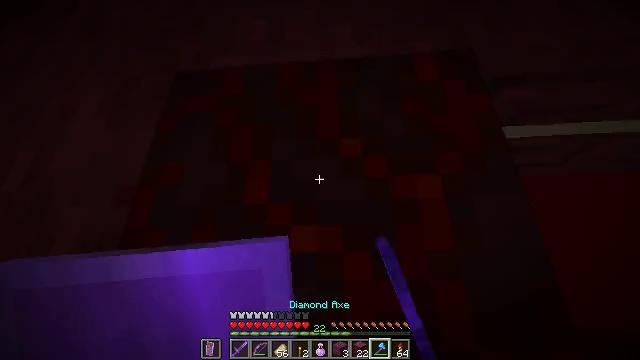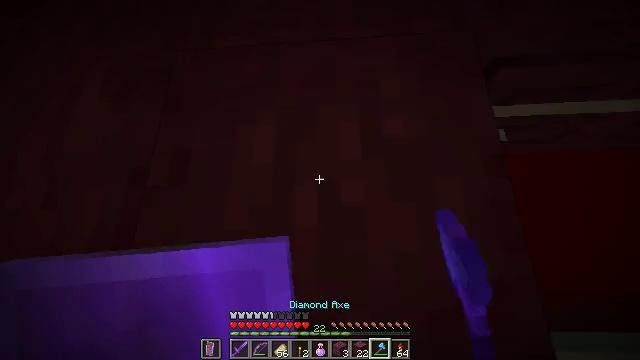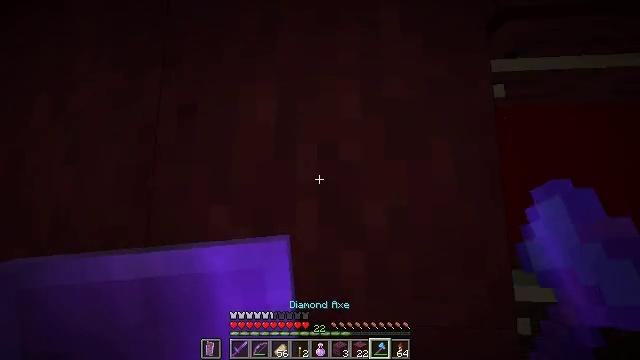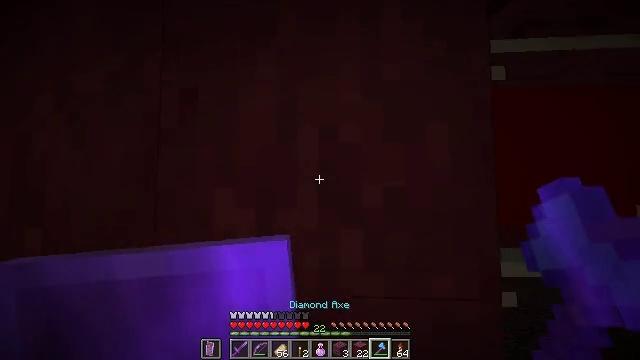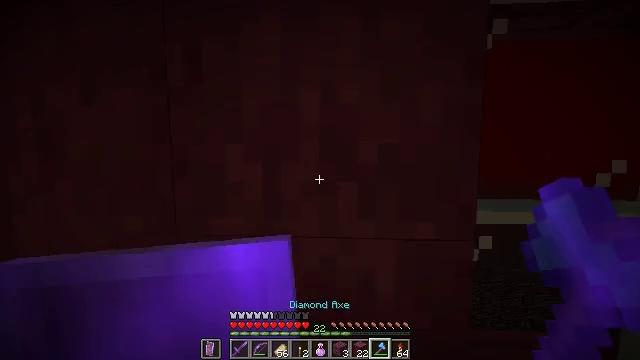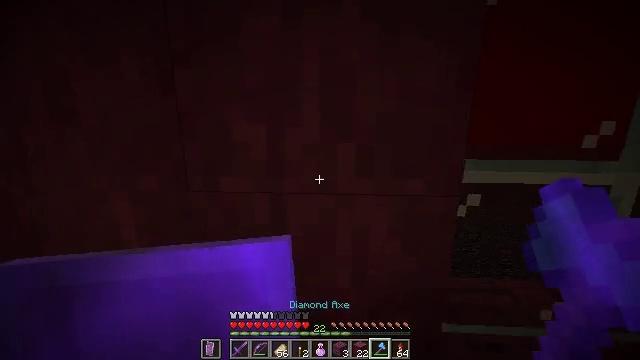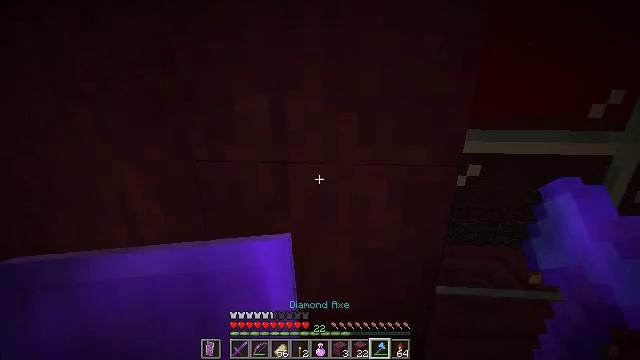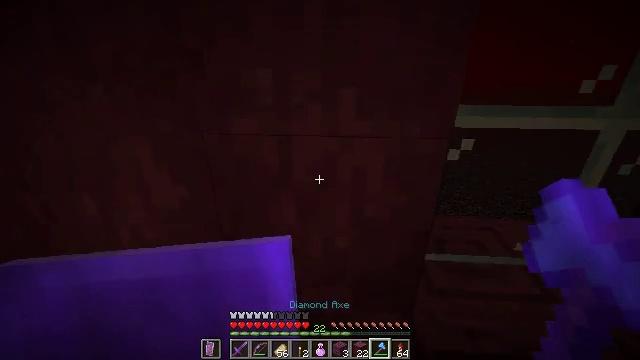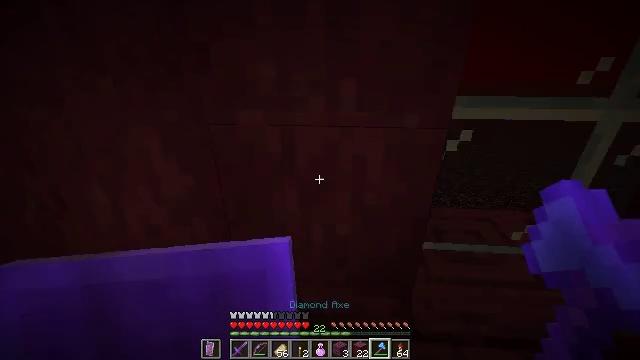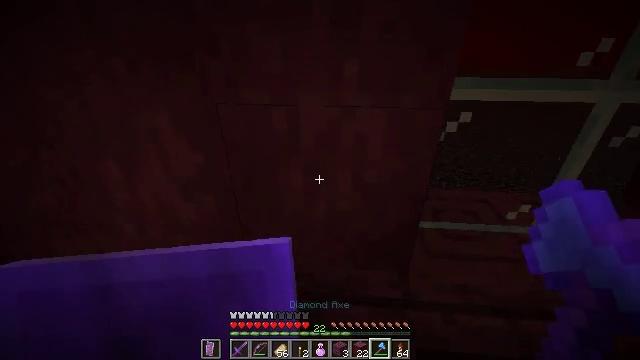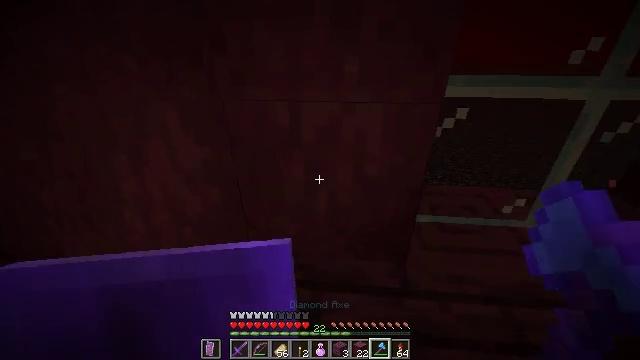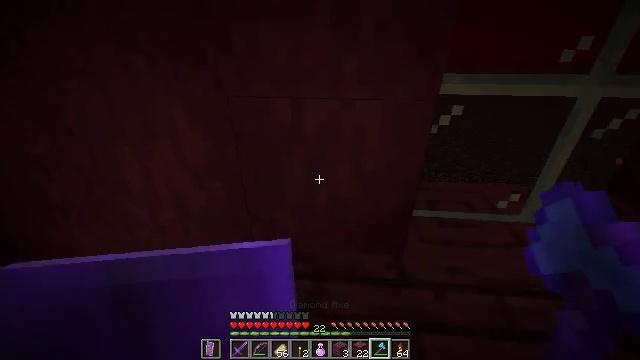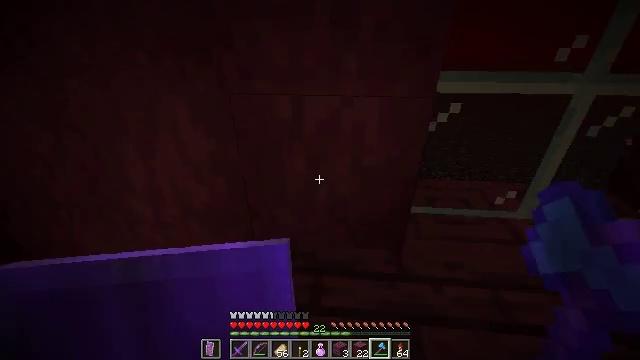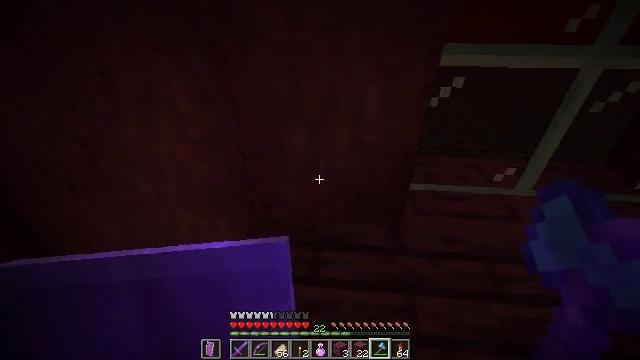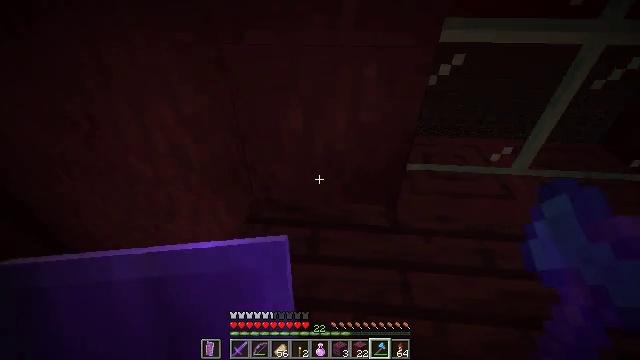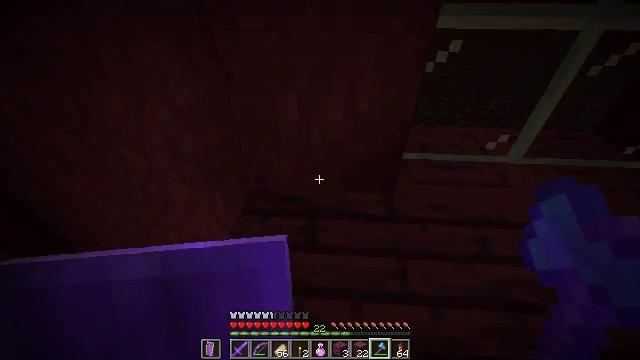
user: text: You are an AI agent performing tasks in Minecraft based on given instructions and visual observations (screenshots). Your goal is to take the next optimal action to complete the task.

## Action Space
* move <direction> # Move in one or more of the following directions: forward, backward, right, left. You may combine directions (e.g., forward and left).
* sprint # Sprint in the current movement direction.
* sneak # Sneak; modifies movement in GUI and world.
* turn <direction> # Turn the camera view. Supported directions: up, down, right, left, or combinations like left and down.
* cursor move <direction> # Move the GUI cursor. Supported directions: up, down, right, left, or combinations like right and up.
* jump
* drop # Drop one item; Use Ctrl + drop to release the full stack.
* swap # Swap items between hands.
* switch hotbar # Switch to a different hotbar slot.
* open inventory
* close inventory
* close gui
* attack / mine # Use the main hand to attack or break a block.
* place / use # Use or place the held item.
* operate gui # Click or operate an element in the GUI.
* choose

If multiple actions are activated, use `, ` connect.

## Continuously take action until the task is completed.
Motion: motion action
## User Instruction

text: Gather crimson planks for building.
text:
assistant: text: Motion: move back, sneak, turn down
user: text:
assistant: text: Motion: move back, sneak, turn down
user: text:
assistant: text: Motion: move back, sneak, turn down
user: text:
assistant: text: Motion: move back, sneak, turn down
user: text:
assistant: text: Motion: move back, sneak, turn down
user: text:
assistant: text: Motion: move back, sneak, turn down
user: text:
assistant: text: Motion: move back, sneak, turn down
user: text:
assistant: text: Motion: move back, sneak, turn down
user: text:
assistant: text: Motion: move back, sneak, turn down
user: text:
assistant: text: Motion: move back, sneak
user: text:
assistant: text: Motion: sneak
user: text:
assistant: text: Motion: sneak
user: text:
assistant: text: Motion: sneak, turn down
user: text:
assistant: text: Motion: sneak, turn down
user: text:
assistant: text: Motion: sneak, turn down
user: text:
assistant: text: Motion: sneak, turn right and down
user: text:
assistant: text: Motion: sneak, turn right
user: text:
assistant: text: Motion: sneak, turn right
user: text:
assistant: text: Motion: sneak, turn right and up
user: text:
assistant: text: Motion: sneak, turn right and up
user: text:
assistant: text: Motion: sneak, turn right and up
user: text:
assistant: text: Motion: sneak
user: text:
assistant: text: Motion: sneak
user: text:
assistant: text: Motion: sneak
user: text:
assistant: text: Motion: sneak
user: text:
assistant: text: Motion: move forward, sneak
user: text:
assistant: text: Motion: move forward, sneak, turn right and up
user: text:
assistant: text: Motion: move forward, sneak, turn right and up
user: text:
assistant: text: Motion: move forward, sneak, turn up
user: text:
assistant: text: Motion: move forward, sneak